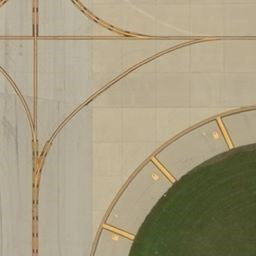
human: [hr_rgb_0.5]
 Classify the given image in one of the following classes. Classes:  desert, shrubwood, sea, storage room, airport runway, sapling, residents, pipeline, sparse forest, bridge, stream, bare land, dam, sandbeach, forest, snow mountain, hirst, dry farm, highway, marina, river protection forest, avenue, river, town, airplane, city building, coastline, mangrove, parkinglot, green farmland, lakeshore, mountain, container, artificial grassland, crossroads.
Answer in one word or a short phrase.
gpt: airport runway